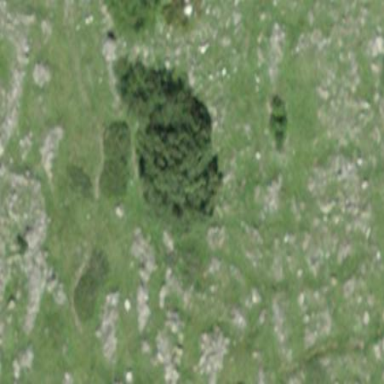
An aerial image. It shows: Patch of scrub vegetation.